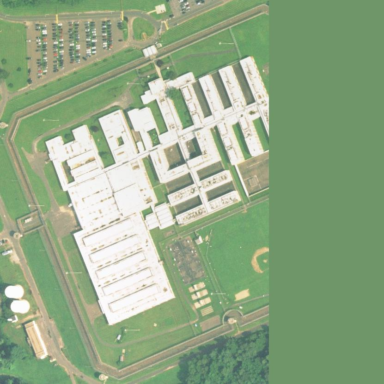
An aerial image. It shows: Prison facility surrounded by fence.